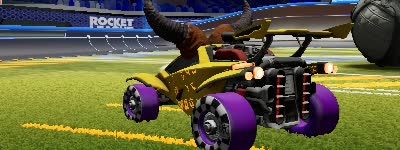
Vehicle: octane